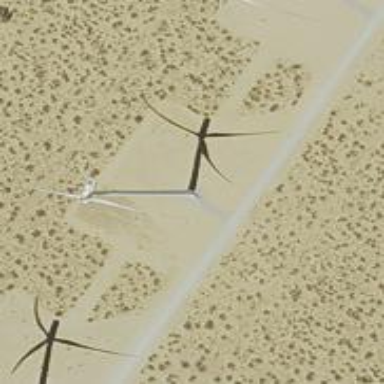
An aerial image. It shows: Wind generator powered by wind turbines of horizontal axis type. It is manufactured by Vestas.